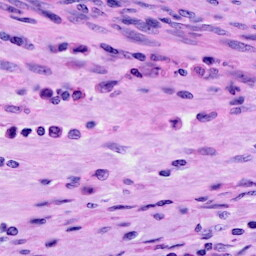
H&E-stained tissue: Cervix